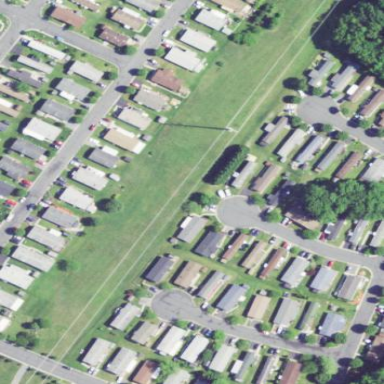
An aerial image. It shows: Residential area with mobile homes.